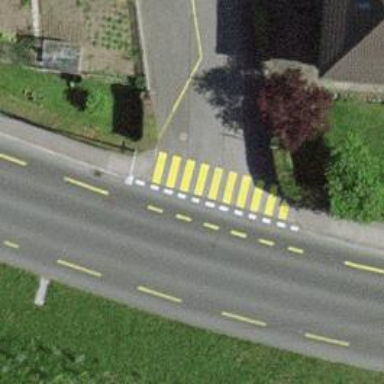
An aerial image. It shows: Uncontrolled zebra crossing on the road.